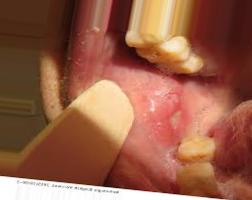
Condition: Mouth Ulcer